Field crop: tomato
Growth stage: 1
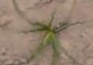
Species: cyperus